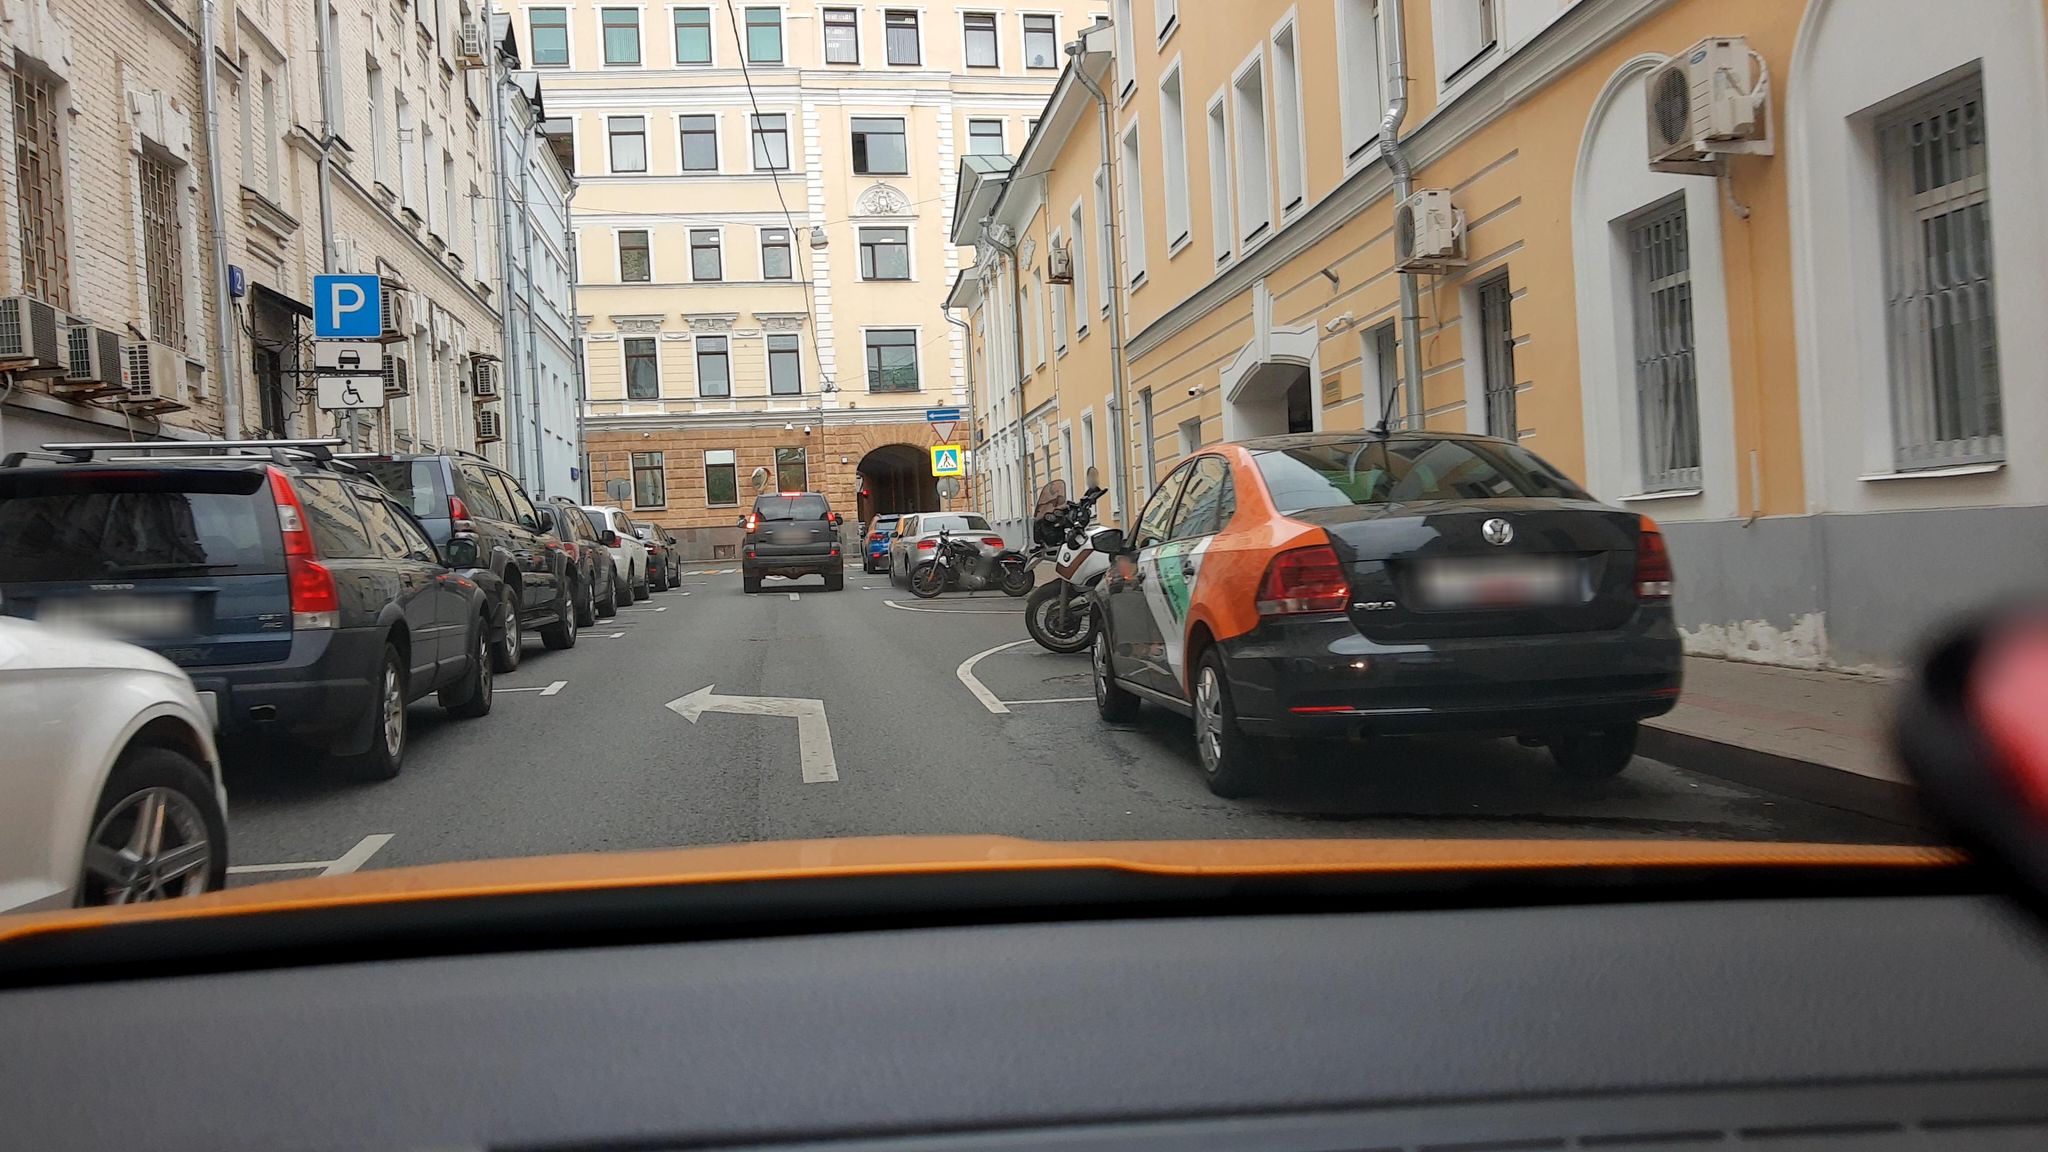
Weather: snowy
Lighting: day
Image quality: good
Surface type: driving surface
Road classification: footway
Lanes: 2
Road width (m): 4
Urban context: urban centre
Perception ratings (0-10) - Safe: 4.18, Lively: 8.55, Beautiful: 7.03, Boring: 4.84, Depressing: 4.06, Wealthy: 8.23